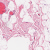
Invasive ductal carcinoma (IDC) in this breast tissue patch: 0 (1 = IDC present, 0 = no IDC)